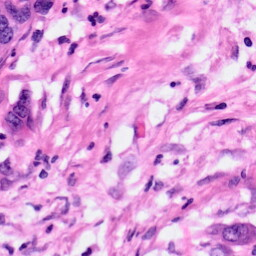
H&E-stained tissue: Pancreatic